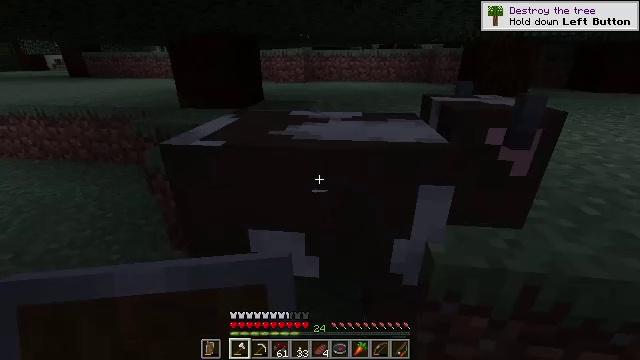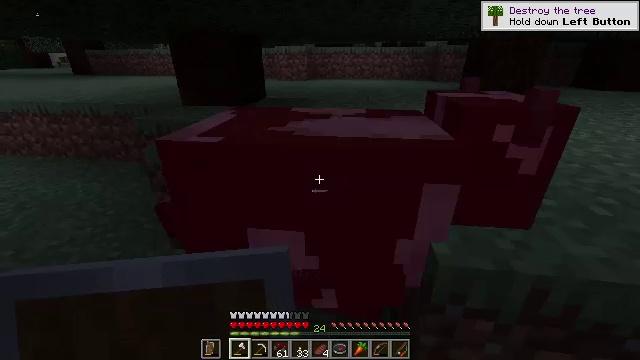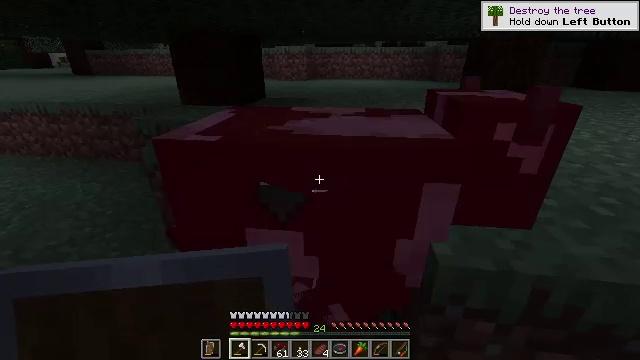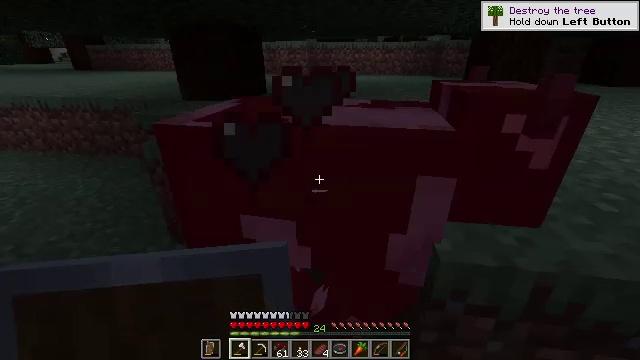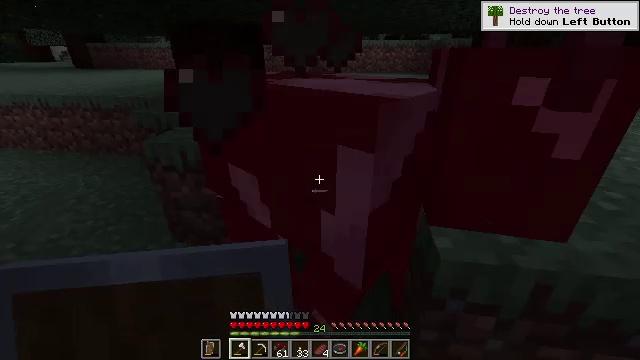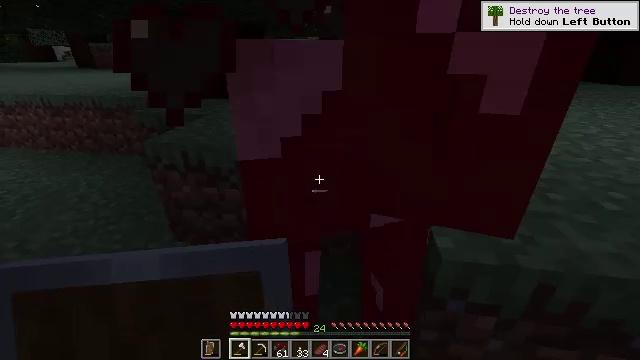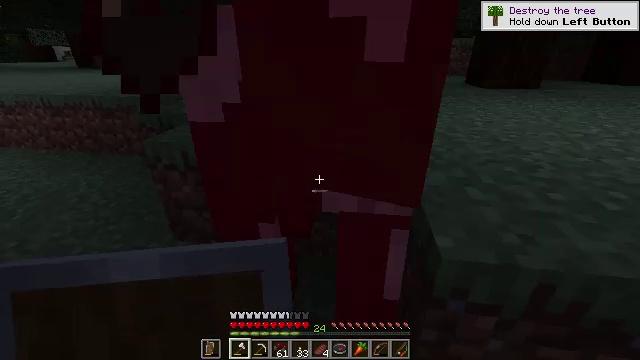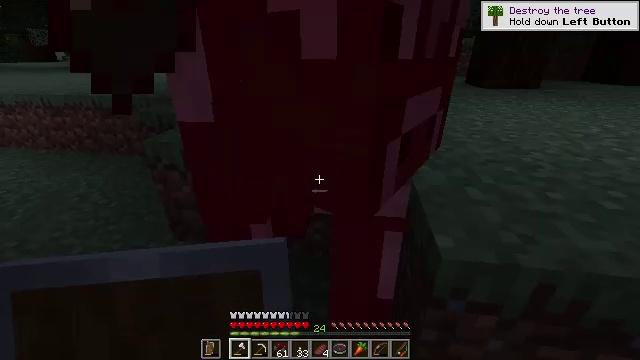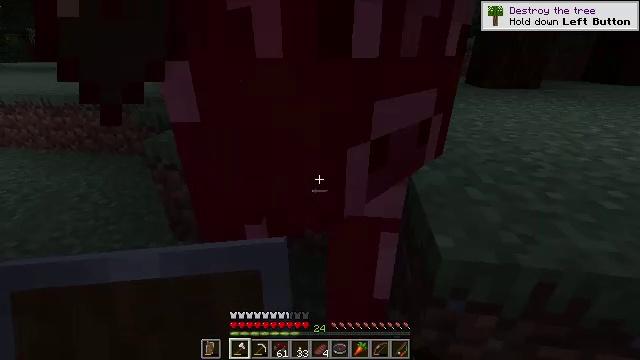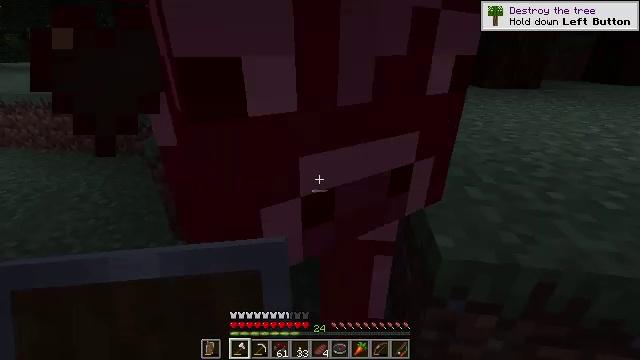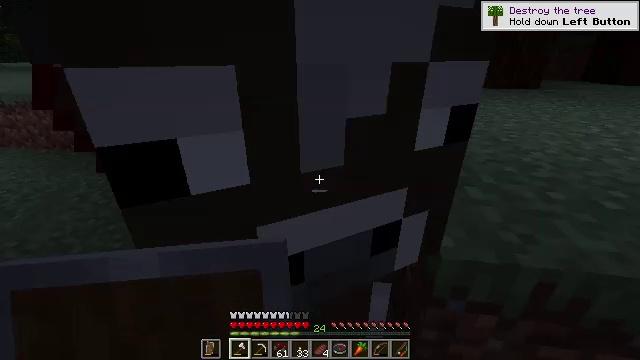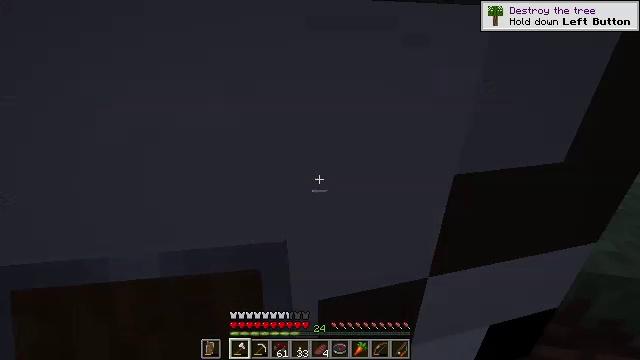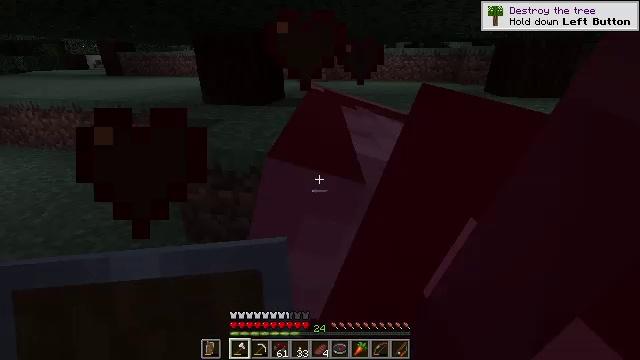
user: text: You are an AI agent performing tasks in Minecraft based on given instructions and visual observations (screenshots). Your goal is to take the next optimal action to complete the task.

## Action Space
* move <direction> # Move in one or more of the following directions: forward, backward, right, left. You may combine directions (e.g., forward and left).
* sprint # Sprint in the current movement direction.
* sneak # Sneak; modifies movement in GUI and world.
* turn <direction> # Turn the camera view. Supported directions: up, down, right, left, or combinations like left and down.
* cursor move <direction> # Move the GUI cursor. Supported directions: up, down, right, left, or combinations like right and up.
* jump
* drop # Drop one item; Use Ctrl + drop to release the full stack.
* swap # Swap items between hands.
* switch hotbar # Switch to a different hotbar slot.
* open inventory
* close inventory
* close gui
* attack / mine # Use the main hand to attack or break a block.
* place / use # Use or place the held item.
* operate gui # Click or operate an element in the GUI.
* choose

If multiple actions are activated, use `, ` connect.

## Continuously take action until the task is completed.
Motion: motion action
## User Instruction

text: Kill mobs.
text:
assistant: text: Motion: attack / mine
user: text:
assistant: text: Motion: no_op
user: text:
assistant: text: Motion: attack / mine
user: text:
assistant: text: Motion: attack / mine
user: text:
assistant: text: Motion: attack / mine
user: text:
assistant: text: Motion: no_op
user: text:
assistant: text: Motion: attack / mine
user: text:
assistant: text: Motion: attack / mine
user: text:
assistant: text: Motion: no_op
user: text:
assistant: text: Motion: attack / mine
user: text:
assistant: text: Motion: attack / mine
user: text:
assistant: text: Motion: turn left and up, attack / mine
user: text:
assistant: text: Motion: attack / mine